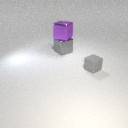
large gray metal cube behind small gray rubber cube